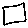
Label: square